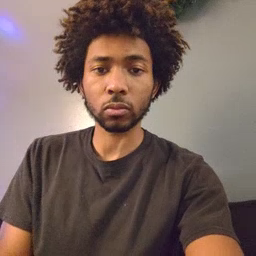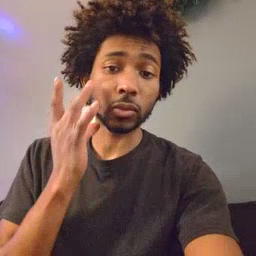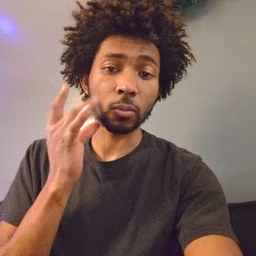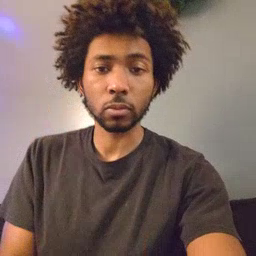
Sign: kitty